Question:
I want to add values in Column C with the conditions that 'Column B = 0', AND 'Column A = "a" OR "b"'
From what I've searched, this would work, but only in excel:
'=SUM(SUMIFS(C:C,B:B,0,A:A,{"a","b"}))'
I've tried adding "ArrayFormula" as this is a supposedly 'fix' for the above formula for Google Sheets (but tbf, I've only seen it used in COUNTIFS not SUMIFS)
'=ArrayFormula(SUM(SUMIFS(C:C,B:B,0,A:A,{"a","b"})))'
My expected result should be 4 but it keeps on returning 1. Weirdly, if I switch "a" and "b", it would return 3. As if it doesnt take the second criteria into account.
Ive been searching for days now, any help would be appreciated!
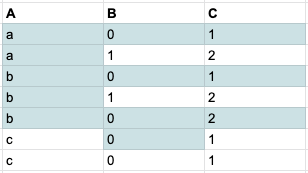
Answer: try:
'''
=SUM(FILTER(C:C, B:B=0, REGEXMATCH(A:A, "a|b")))
'''